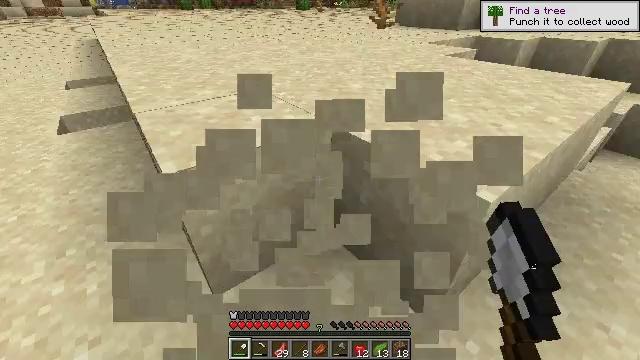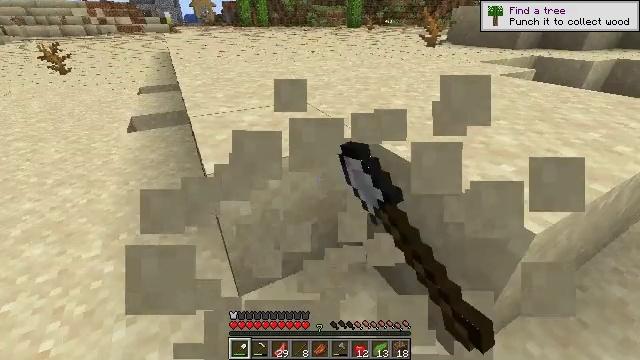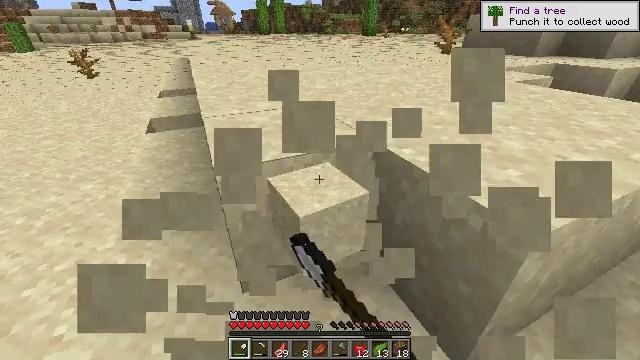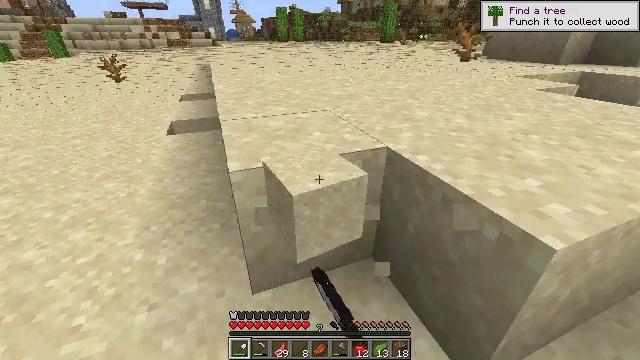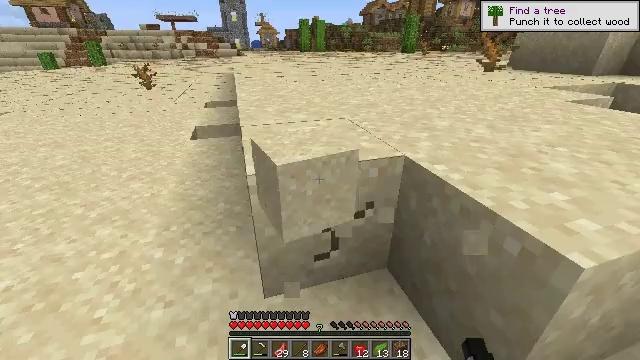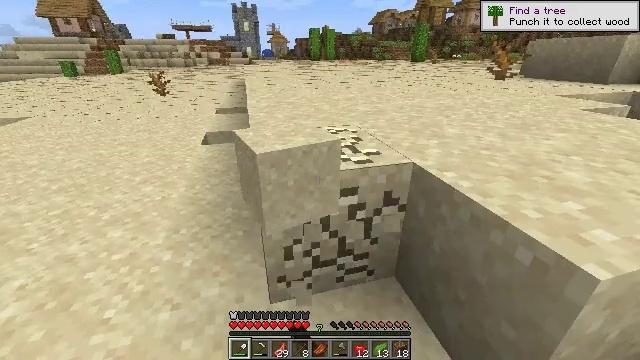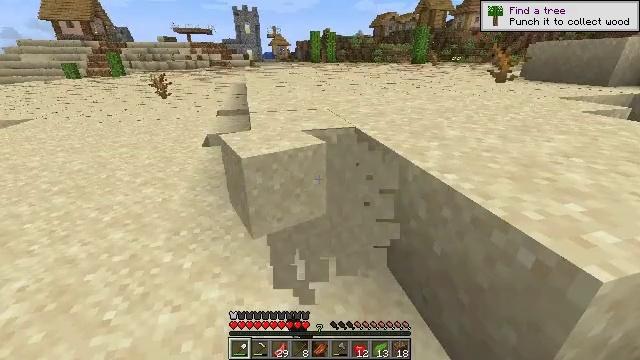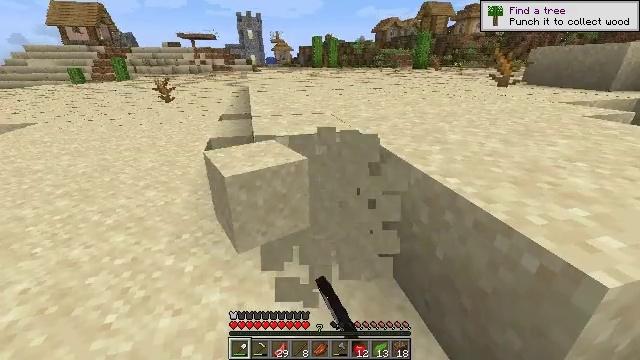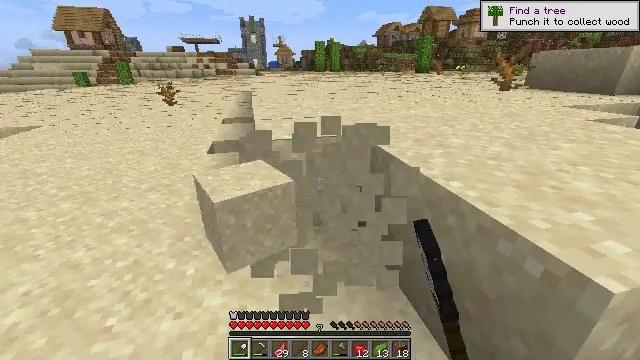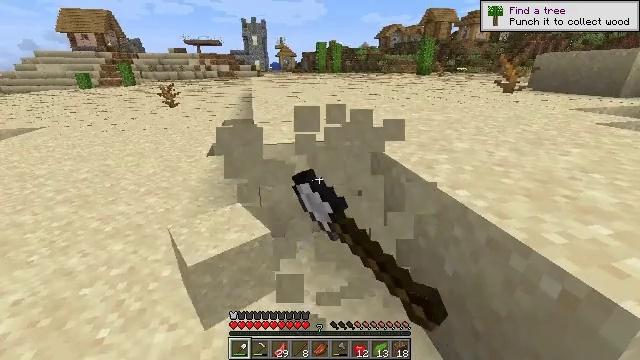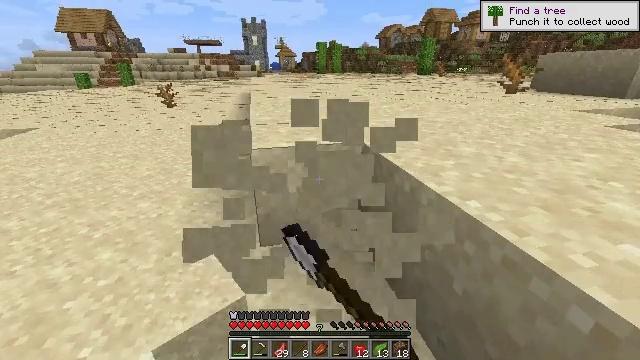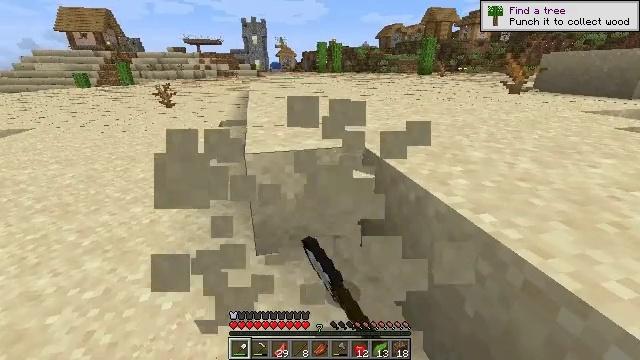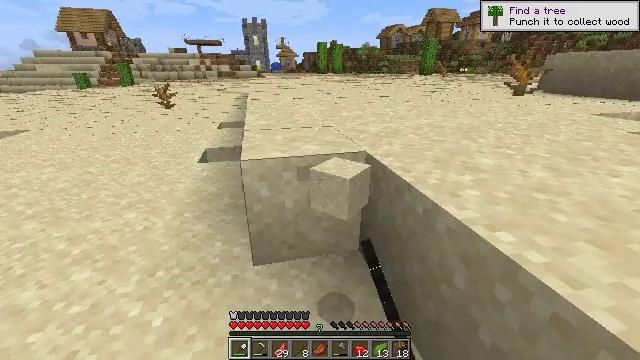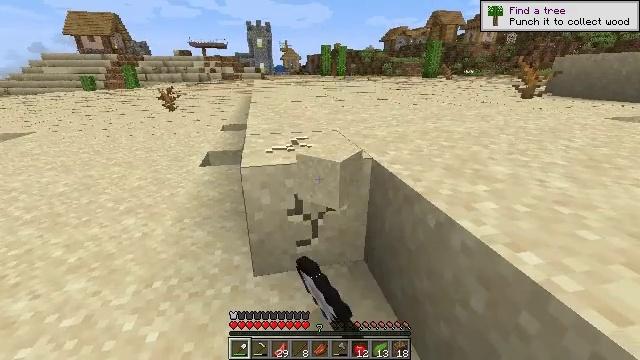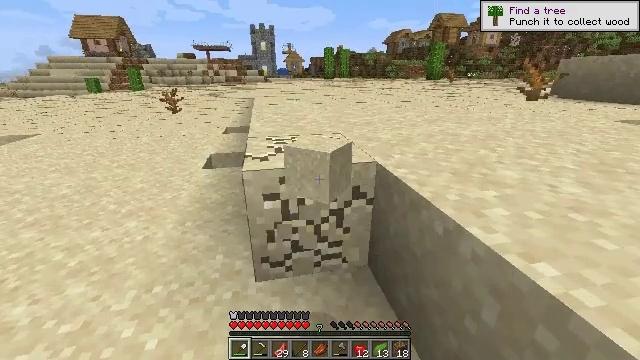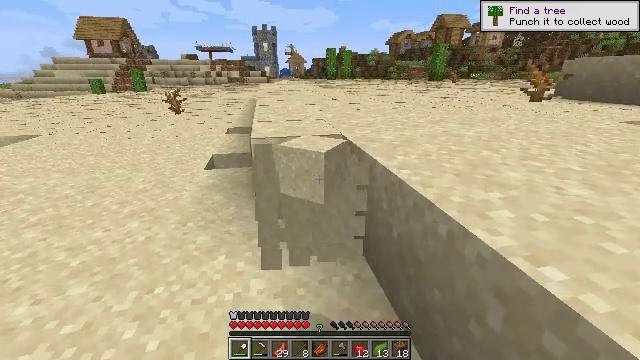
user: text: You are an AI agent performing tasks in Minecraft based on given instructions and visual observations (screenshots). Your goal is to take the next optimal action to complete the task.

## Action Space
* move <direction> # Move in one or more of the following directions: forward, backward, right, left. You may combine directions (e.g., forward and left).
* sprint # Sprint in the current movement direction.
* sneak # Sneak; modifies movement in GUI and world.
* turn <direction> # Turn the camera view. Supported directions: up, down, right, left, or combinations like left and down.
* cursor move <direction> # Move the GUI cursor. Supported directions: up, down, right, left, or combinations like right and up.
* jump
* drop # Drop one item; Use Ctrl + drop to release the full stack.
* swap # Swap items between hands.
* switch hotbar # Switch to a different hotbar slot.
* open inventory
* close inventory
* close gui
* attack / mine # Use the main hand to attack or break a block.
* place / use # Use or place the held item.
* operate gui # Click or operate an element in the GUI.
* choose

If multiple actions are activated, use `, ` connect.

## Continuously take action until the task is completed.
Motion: motion action
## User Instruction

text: Dig up some sand.
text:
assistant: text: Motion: turn left and up, attack / mine
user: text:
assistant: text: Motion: turn left and up, attack / mine
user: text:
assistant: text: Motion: turn left and up, attack / mine
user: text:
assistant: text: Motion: turn left and up, attack / mine
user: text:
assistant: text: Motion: turn left and up, attack / mine
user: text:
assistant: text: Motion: attack / mine
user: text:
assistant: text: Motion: attack / mine
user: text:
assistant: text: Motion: attack / mine
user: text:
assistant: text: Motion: move forward, attack / mine
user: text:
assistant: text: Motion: move forward, attack / mine
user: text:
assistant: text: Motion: move forward, attack / mine
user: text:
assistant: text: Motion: attack / mine
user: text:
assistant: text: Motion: attack / mine
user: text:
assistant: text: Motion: attack / mine
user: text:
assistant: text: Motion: attack / mine
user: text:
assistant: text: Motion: attack / mine
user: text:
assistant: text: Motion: attack / mine
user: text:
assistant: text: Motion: move forward, attack / mine
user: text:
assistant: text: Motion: move forward, attack / mine
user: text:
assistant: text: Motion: move forward, attack / mine
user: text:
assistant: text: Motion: move forward, attack / mine
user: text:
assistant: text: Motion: attack / mine
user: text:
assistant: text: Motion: attack / mine
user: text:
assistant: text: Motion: attack / mine
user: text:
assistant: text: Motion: attack / mine
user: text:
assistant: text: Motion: attack / mine
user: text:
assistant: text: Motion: move forward, attack / mine
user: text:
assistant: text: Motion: move forward, attack / mine
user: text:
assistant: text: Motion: move forward, attack / mine
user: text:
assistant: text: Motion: attack / mine